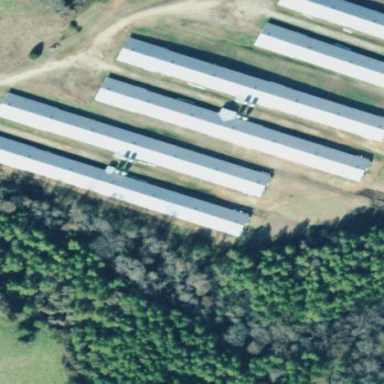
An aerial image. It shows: Poultry house.